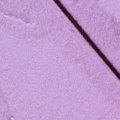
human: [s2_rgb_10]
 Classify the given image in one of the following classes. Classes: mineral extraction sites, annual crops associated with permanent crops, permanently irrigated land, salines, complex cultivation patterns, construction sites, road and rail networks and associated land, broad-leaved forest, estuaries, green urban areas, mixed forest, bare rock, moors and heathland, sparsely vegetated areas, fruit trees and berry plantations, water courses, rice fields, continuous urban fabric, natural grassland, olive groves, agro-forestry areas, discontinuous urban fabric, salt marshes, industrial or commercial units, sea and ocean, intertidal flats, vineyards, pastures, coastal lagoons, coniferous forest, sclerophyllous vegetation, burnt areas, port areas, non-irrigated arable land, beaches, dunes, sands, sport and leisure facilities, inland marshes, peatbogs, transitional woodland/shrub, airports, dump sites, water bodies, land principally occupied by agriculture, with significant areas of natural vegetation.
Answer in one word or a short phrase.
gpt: sea and ocean